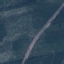
Label: Highway